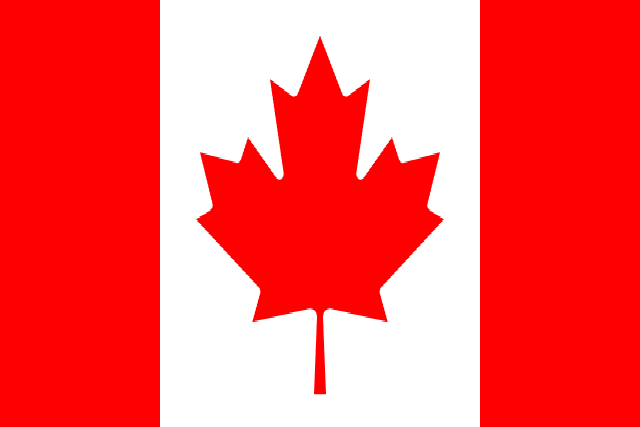
Country: Canada
Country code: ca